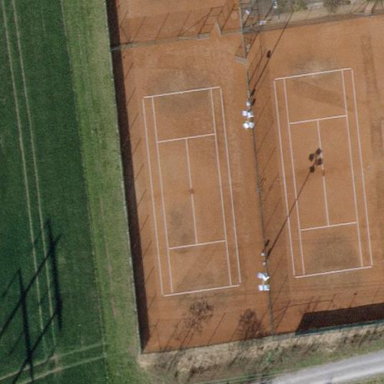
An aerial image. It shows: Tennis court in leisure pitch.